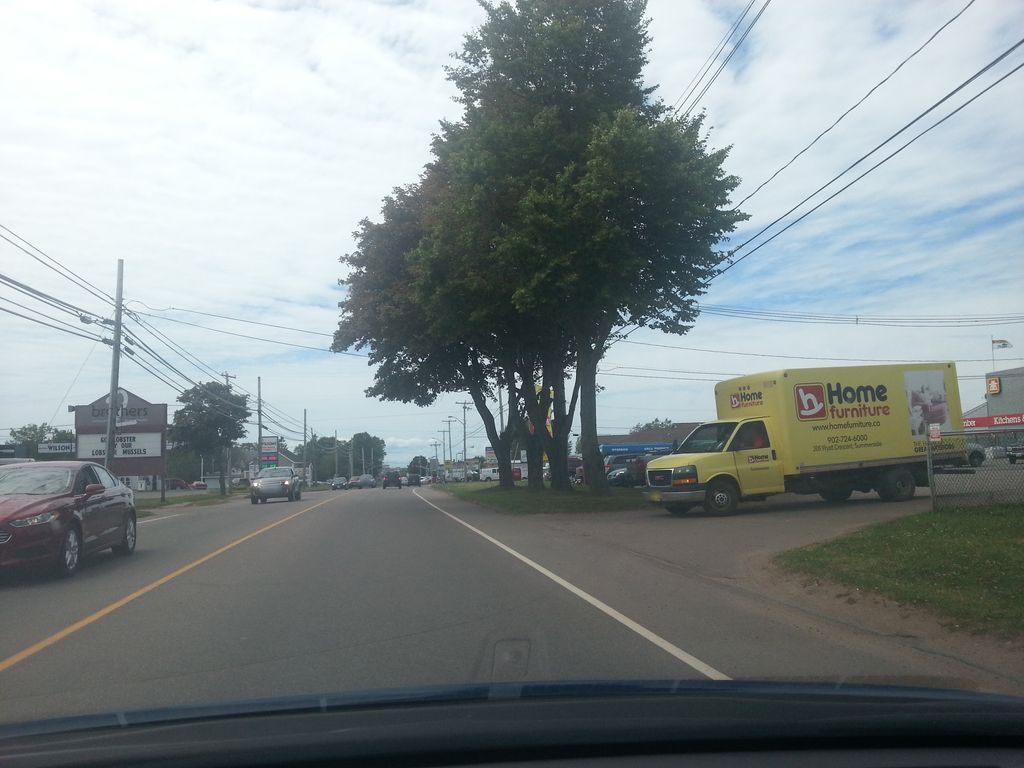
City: charlottetown